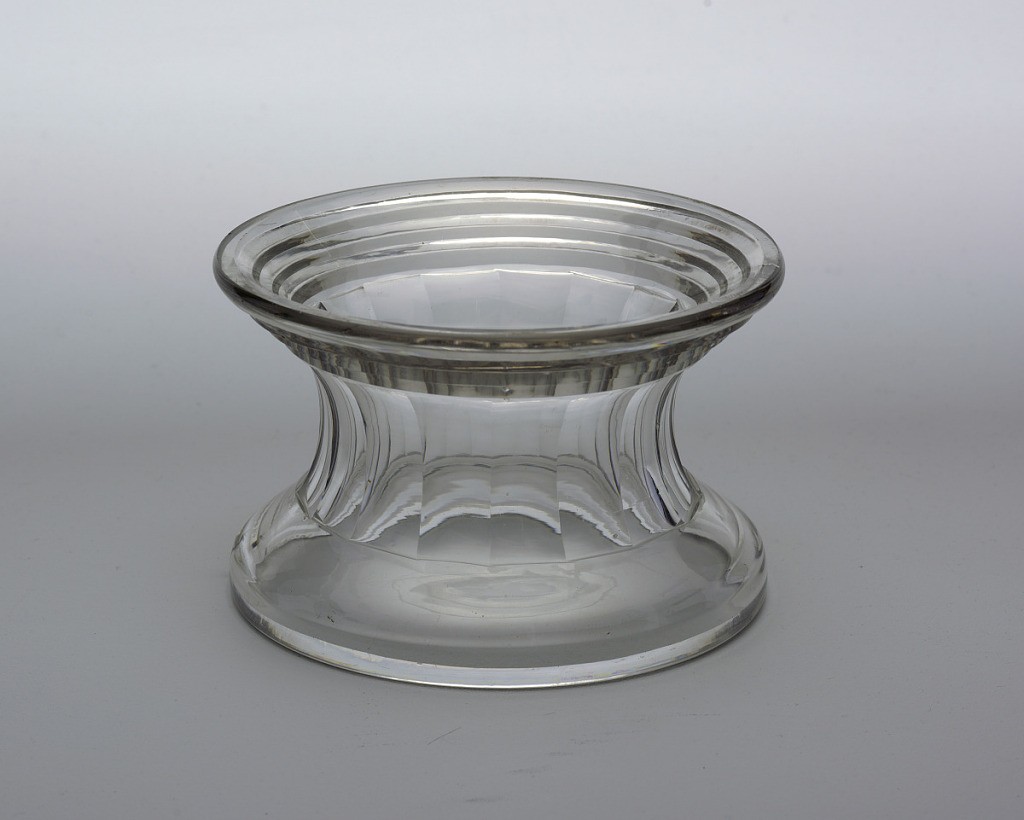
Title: Bowl and stand
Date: ca. 1770–1800
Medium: glass
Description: Spool-shaped with vertical fluting around center, prismatic rings around bottom.